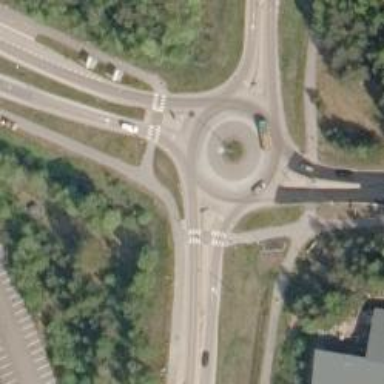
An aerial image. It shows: Crossing on asphalt cycleway.